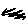
Label: zigzag